高二 · 解析几何
(2016 浙江)在平面上, 过点 $P$ 作直线 $l$ 的垂线所得的垂足称为点 $P$ 在直线 $l$ 上的投影. 由区域 $\left\{\begin{array}{l}x-2 \leq 0 \\ x+y \geq 0 \\ x-3 y+4 \geq 0\end{array}\right.$, 中的点在直线 $x+y-2=0$ 上的投影构成的线段记为 $A B$, 则 $|A B|=$
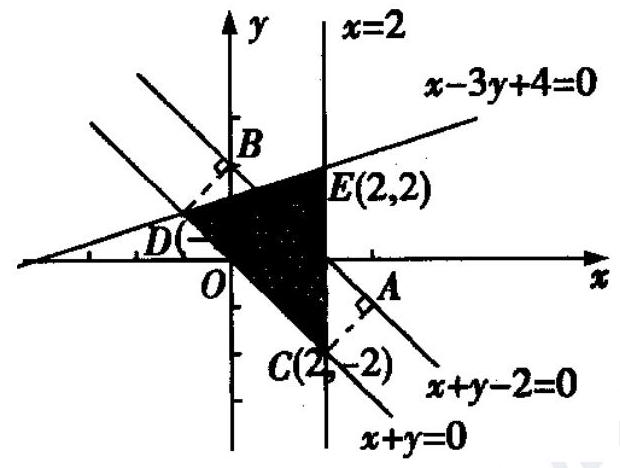
A. $2 \sqrt{2}$
B. 4
C. $3 \sqrt{2}$
D. 6
答案: C
解析: 作出不等式组所表示的平面区域如图中阴影部分所示, 过点 $C, D$ 分别作直线 $x+y-2=0$ 的垂线,

垂足分别为 $A, B$, 则四边形 $A B D C$ 为矩形; 又 $C(2,-2), D(-1,1)$, 所以 $|A B|=|C D|=\sqrt{(2+1)^{2}+(-2-1)^{2}}=3 \sqrt{2}$, 故选 C.